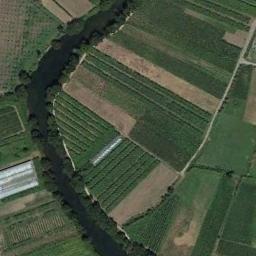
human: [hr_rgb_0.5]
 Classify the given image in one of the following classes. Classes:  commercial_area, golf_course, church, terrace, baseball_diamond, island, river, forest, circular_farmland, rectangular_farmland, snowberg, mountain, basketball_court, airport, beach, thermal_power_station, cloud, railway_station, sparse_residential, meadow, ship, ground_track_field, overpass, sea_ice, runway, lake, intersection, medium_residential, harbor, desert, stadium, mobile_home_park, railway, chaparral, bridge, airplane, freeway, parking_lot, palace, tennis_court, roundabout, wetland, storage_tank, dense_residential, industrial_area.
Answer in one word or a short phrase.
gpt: river